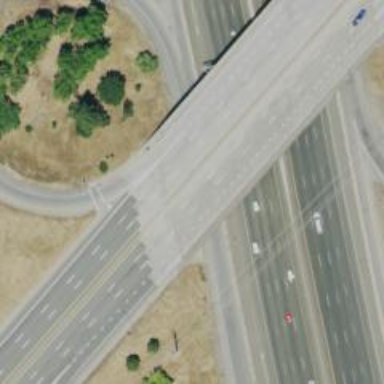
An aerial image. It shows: Bridge over trunk highway expressway.